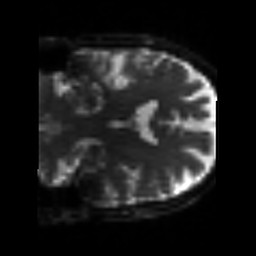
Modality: sbref
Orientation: coronal
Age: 55
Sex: male
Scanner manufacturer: siemens
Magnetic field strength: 3 T
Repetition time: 3.2 s
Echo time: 0.081 s